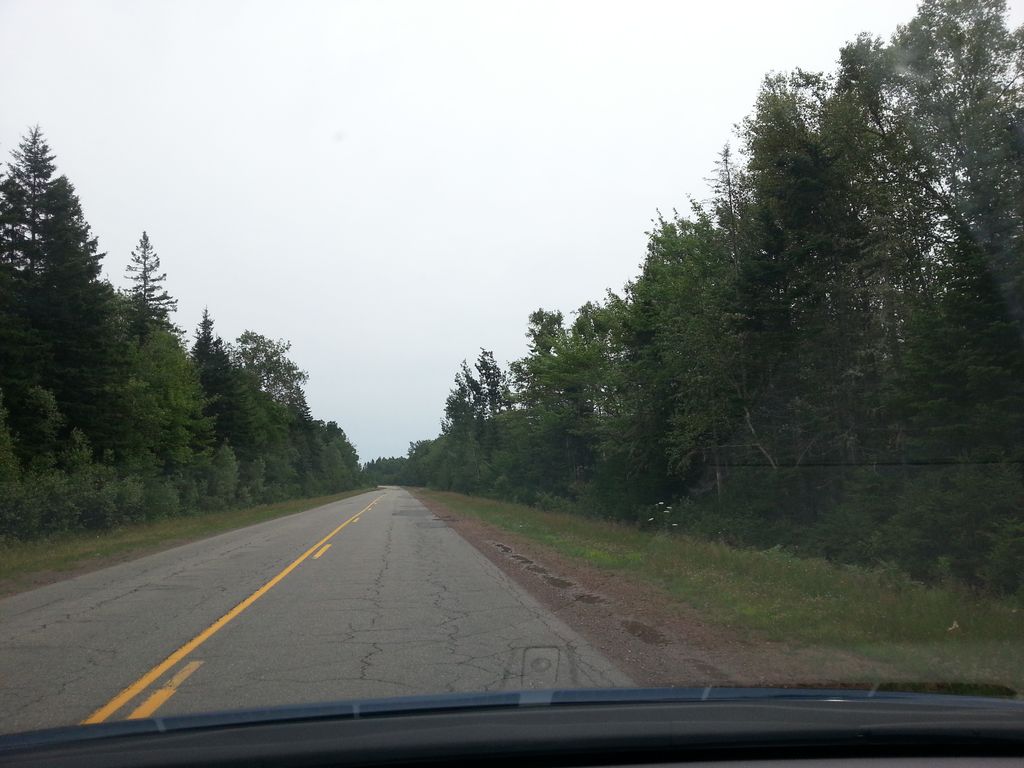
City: charlottetown